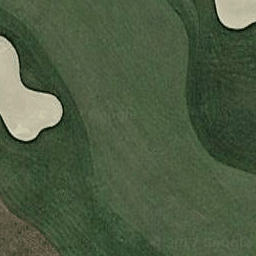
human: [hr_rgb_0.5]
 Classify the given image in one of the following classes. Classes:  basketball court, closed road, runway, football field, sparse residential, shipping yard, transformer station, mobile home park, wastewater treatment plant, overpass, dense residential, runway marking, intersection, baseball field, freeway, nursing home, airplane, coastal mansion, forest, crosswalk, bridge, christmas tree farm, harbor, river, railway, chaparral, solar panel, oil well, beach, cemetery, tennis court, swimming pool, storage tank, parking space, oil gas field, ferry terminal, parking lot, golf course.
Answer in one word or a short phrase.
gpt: golf course